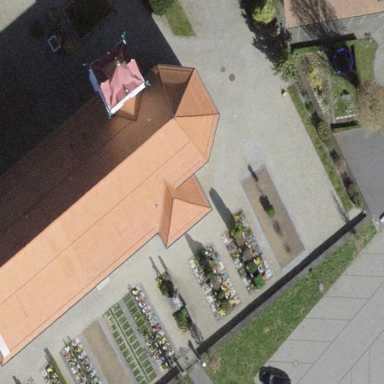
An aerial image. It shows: Church which is place of worship.